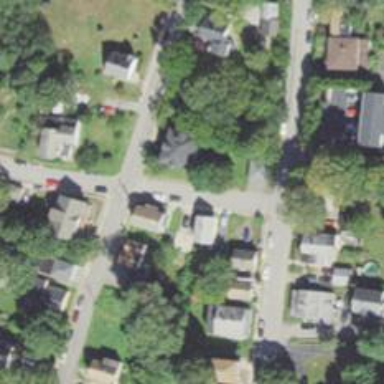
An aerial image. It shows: Residential driveway serving as service road.